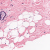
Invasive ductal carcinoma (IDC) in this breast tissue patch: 0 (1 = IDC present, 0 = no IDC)